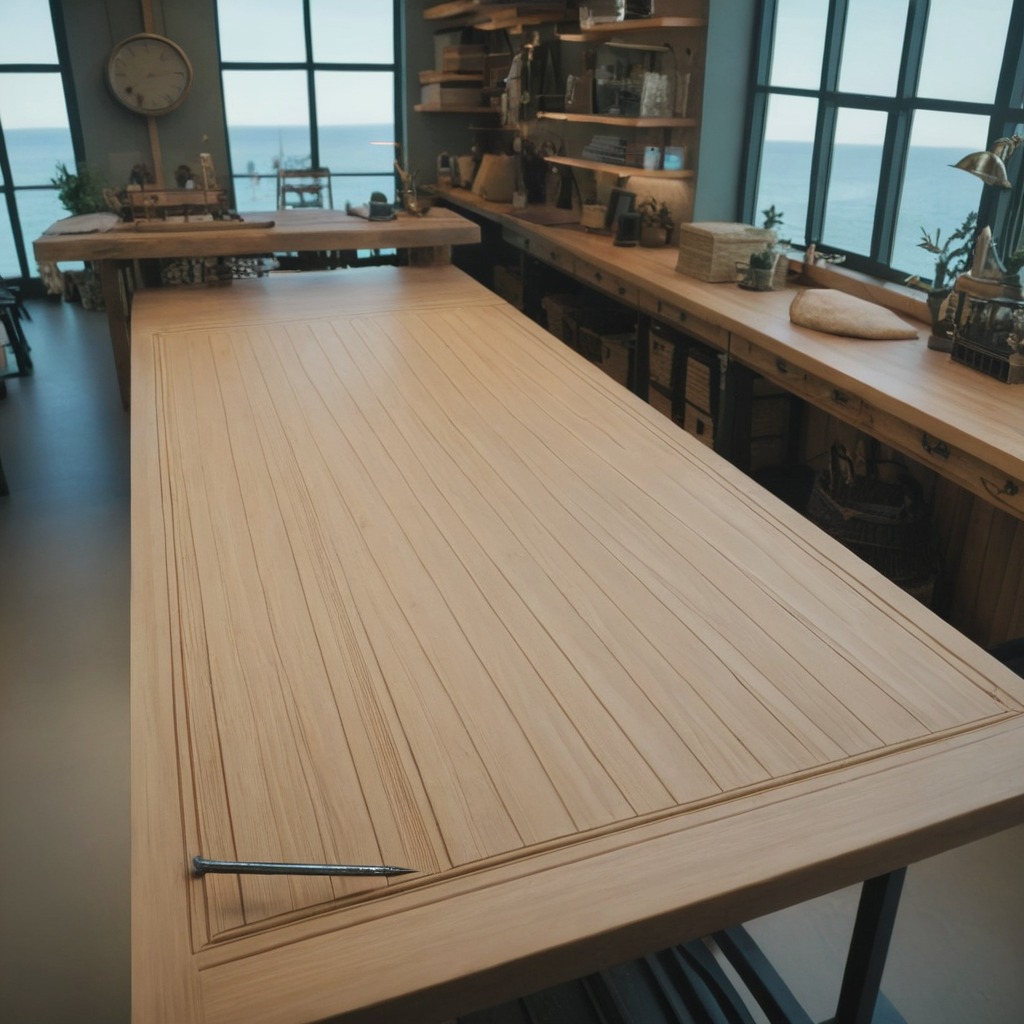
An iron nail is lying on a workbench inside a coastal fishing gear workshop.